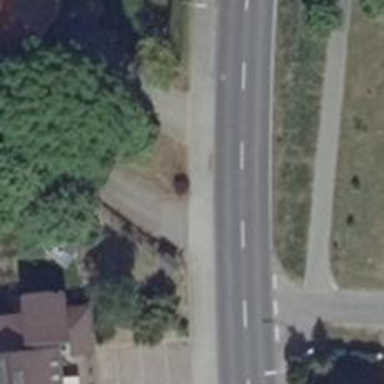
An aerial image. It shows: Primary road with asphalt surface.